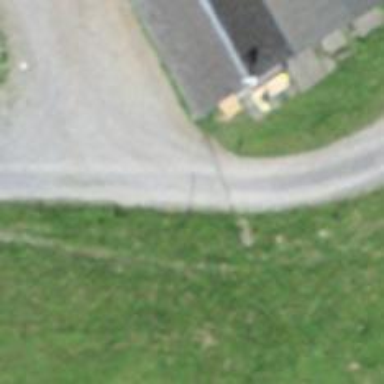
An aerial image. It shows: Gravel service road.